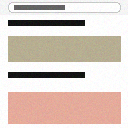
Screen state: on